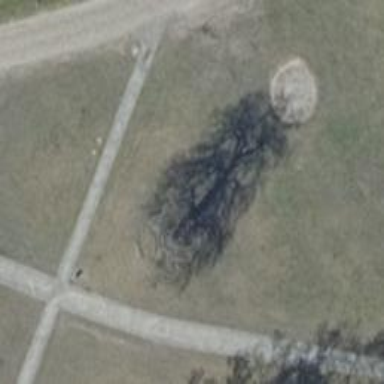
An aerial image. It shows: Broadleaved deciduous tree located in park.